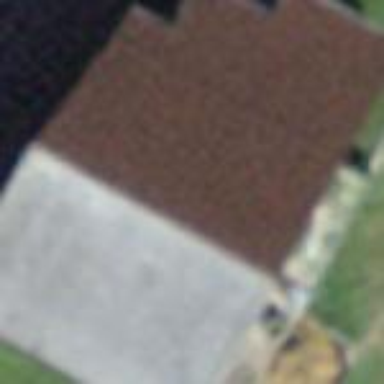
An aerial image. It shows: Rural barn.